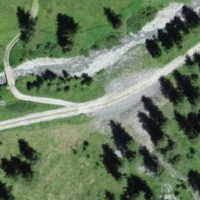
EUNIS habitat code: 26
Species observed at this site:
Lysandra coridon
Erebia euryale
Aquila chrysaetos